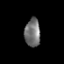
Tissue: prostate
Cell type: T cells
Senescence score: 0.3308
Nuclear area (px): 435
Mean DAPI intensity: 113.779